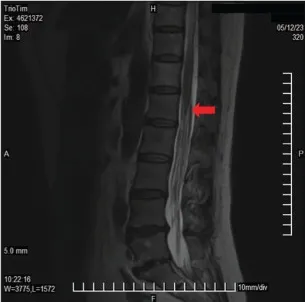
Lumbar spine MRI showing multiple cord shadows at the cauda equina, which were significantly thickened and increased, indicating the rapid progression of the disease. Sagittal T2 sequence.
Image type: radiology (mri)